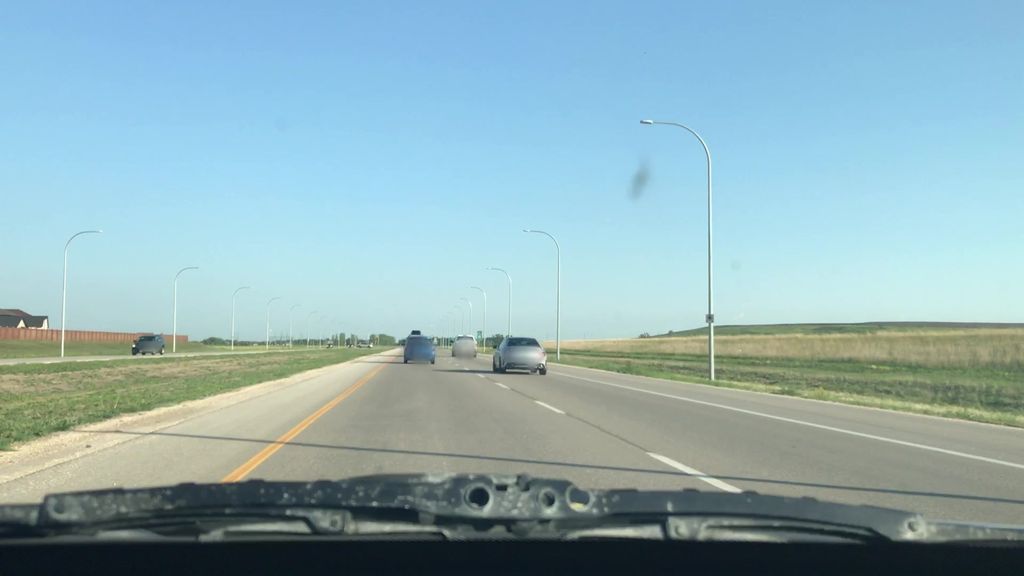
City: winnipeg